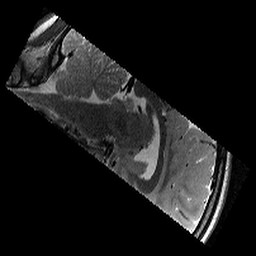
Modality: T2w
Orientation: sagittal
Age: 13
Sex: female
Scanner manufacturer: siemens
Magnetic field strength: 3 T
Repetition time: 9.23 s
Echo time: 0.067 s